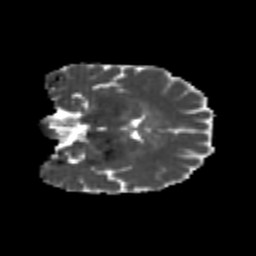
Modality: MD
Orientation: coronal
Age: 24
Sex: female
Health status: healthy
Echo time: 0.074 s